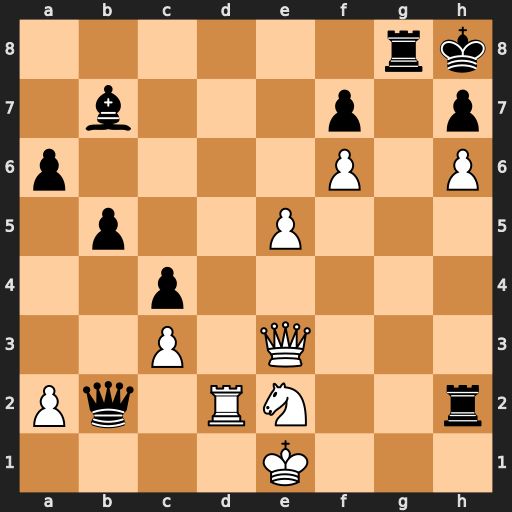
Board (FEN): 6rk/1b3p1p/p4P1P/1p2P3/2p5/2P1Q3/Pq1RN2r/4K3
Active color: w
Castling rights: -
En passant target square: -
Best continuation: Rxb2 Rh1+ Kd2